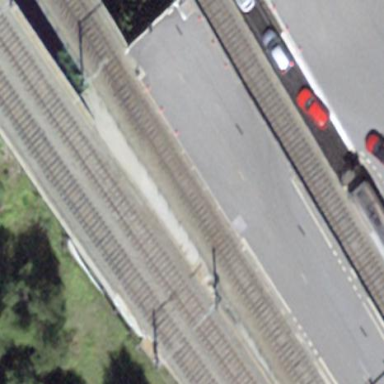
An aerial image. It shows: Platform for public transport and railway.